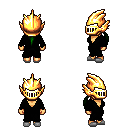
a pixel art fantasy rpg character, female body template, human, tanned skin, black robe, magenta pants, green ponytail hairstyle, gold helm, white slippers, four views (front, back, left, right), 2x2 character sprite sheet, small pixel art, hard edges, no anti-aliasing